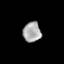
Tissue: lung
Cell type: Epithelial cells
Senescence score: 0.226
Nuclear area (px): 353
Mean DAPI intensity: 167.377